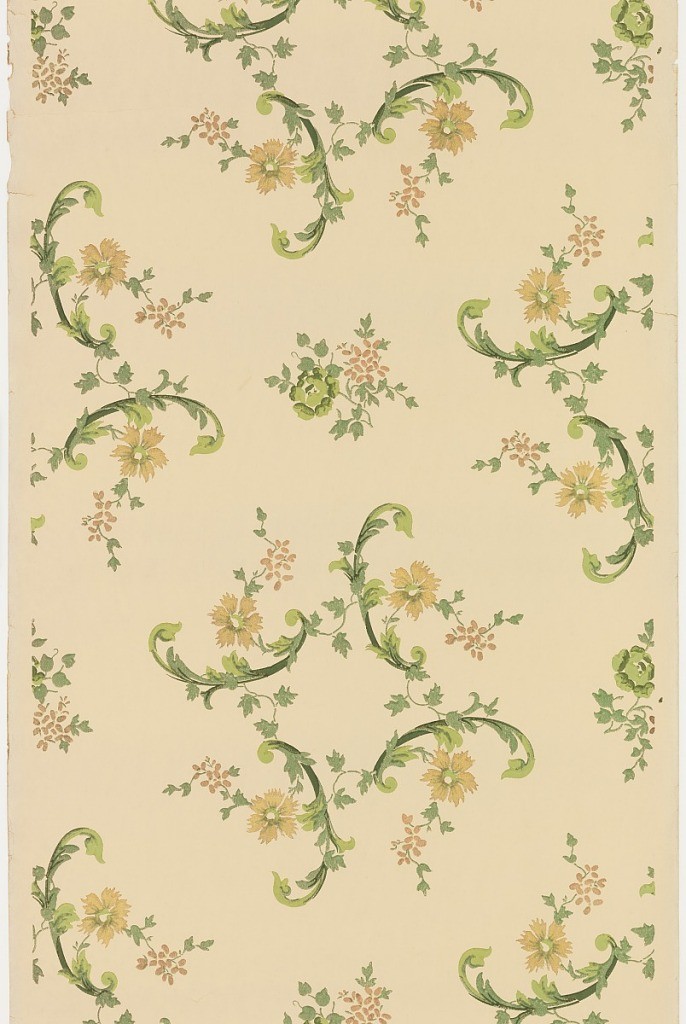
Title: Ceiling paper
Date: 1905–1915
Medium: Machine-printed paper, liquid mica
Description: Petite flowers and scrolling foliage form four-pointed star shape. These diamond shapes alternate with a floral sprig.